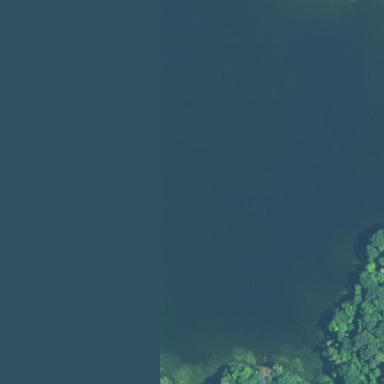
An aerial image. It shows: Lake with natural water.